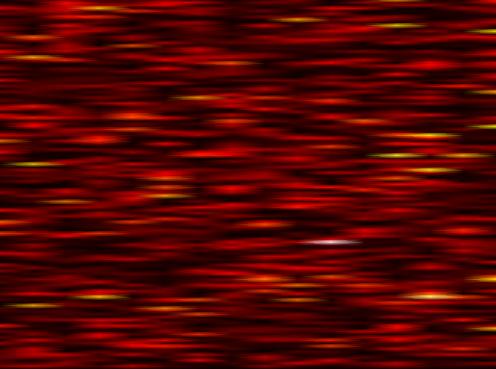
Label: FOFDM